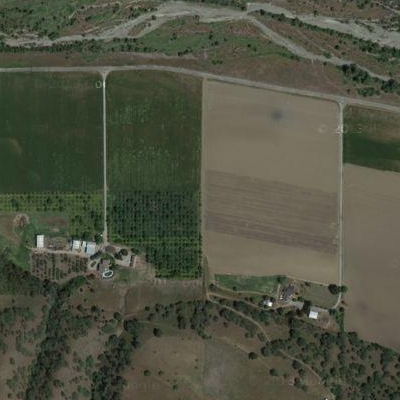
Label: bField